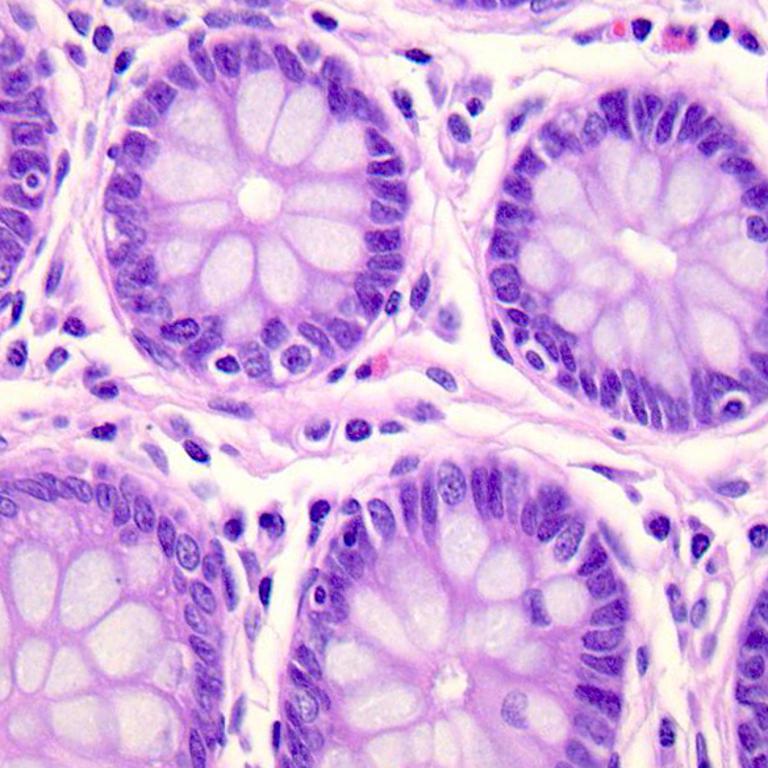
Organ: colon
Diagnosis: benign